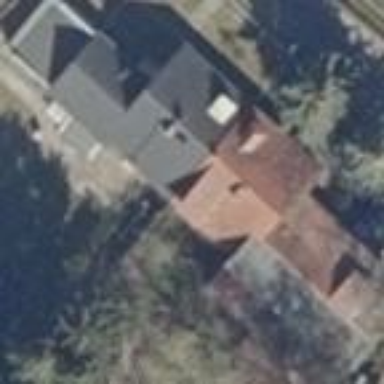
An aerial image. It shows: Semi-detached house with gabled roof.